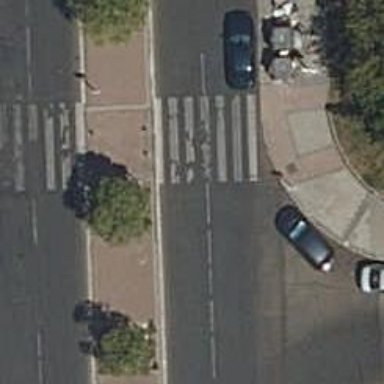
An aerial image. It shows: Footway made of paving stones.